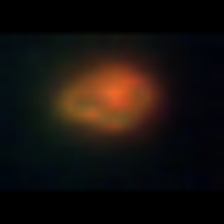
Taxon: Unknown_phyto
Group: Unknown